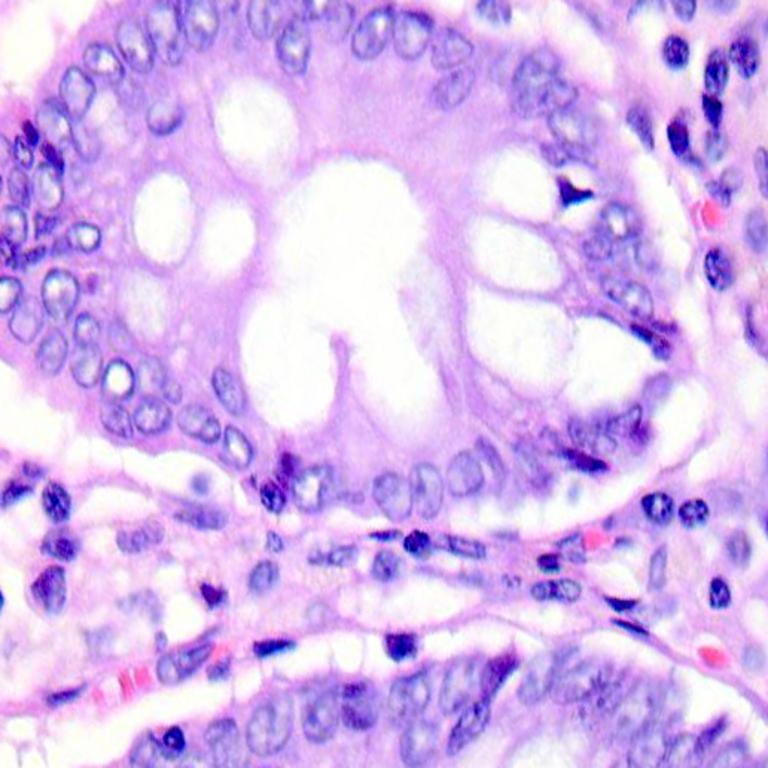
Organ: colon
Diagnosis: benign